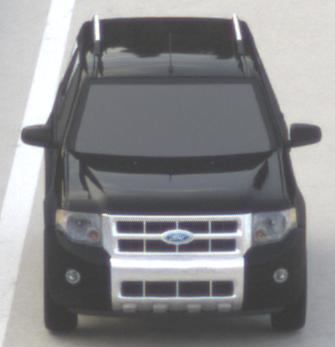
Make: Ford
Model: Escape Hybrid
Detailed model: -
Model produced from: 2004
Model produced until: 2012
Doors: 5
Color: black
Road condition: dry road
Daytime: morning or afternoon
Contrast: low contrast